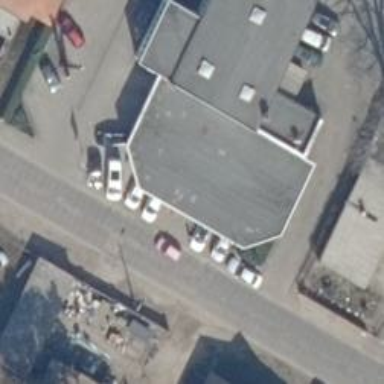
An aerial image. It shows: Shop that sells cars.